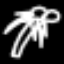
Label: palm tree